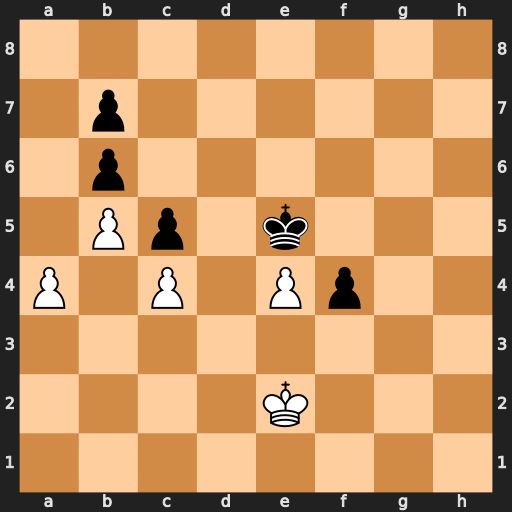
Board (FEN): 8/1p6/1p6/1Pp1k3/P1P1Pp2/8/4K3/8
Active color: w
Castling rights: -
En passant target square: -
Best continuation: Kf3 Kd4 Kxf4 Kxc4 e5 Kb3 e6 c4 e7